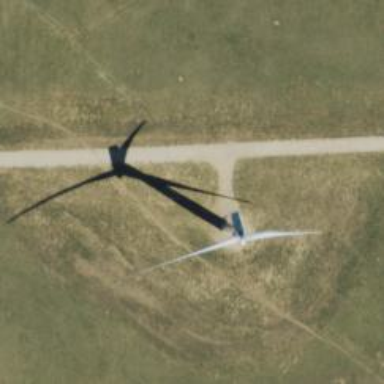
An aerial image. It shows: Wind generator using horizontal axis wind turbines.